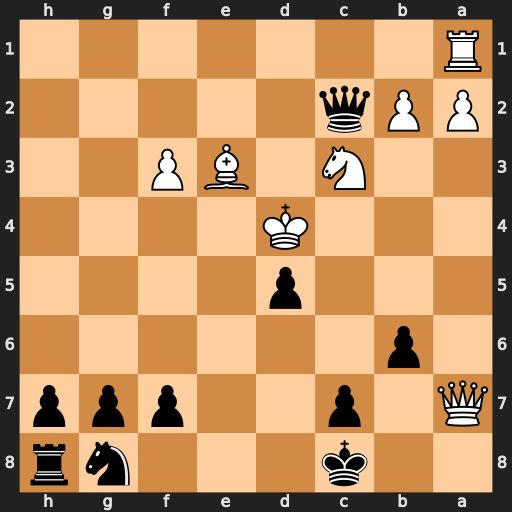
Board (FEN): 2k3nr/Q1p2ppp/1p6/3p4/3K4/2N1BP2/PPq5/R7
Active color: b
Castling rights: -
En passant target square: -
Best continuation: Ne7 Qa8+ Kd7 Qa4+ Nc6+ Kxd5 Qd3+